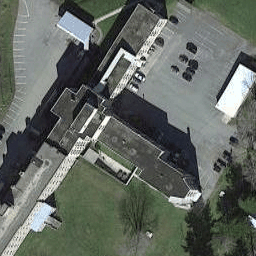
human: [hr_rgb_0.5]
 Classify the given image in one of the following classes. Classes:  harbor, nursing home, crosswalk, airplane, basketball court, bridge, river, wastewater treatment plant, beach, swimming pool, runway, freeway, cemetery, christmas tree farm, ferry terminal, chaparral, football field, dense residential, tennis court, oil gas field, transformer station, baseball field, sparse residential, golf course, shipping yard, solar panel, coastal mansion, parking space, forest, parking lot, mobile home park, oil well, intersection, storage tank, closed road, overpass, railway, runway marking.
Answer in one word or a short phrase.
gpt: nursing home